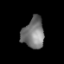
Tissue: lung
Cell type: Epithelial cells
Senescence score: 0.2371
Nuclear area (px): 656
Mean DAPI intensity: 118.825